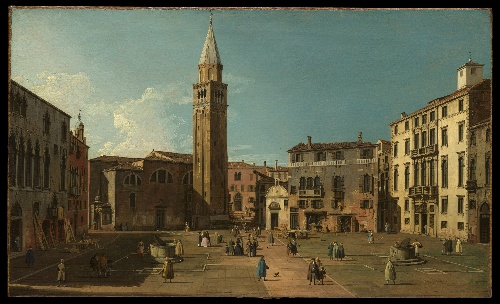
Title: Campo Sant'Angelo, Venice
Artist: Canaletto (Giovanni Antonio Canal)
Artist bio: Italian, Venice 1697–1768 Venice
Date: 1730s
Object type: Painting
Classification: Paintings
Medium: Oil on canvas
Dimensions: 18 3/8 x 30 1/2 in. (46.7 x 77.5 cm)
Department: European Paintings
Credit line: Bequest of Mrs. Charles Wrightsman, 2019
Accession year: 2019
Repository: Metropolitan Museum of Art, New York, NY
Tags: Towers|Wells|Towns|Dogs|Venice